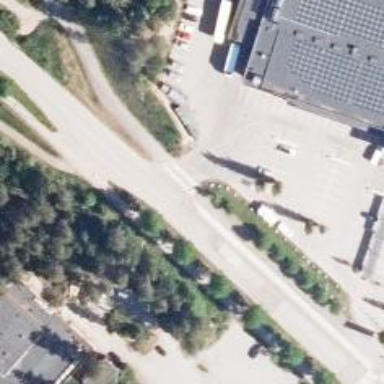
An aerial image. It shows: Cycleway.